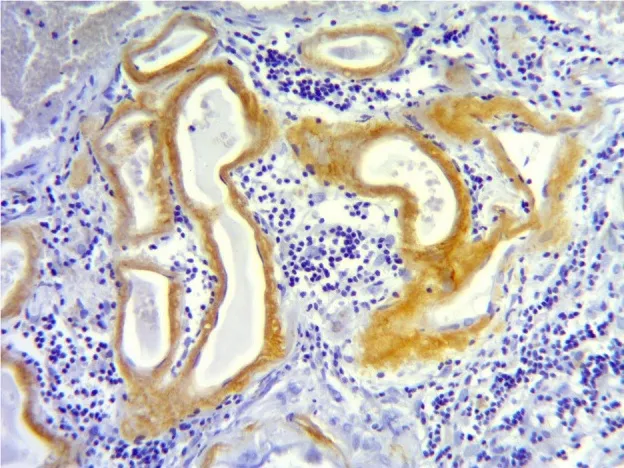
Meningeal biopsy in patient 1. Meningeal tissue section showing Abeta amyloid deposits in the wall of small meningeal arteries (brown staining) and a lymphocytic perivascular infiltrate (dark blue cells).
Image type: pathology (immunostaining)